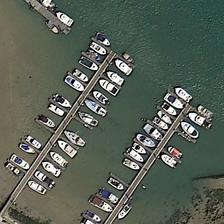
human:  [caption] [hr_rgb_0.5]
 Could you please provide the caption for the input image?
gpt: near a lake is a green forest area .

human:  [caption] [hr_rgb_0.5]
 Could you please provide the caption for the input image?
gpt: around the big pond is a white circle .

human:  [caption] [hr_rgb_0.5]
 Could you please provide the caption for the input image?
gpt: the boats are of different sizes, and the water is dark green .

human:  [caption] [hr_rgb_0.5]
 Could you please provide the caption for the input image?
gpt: many white ships docked at the port,some of them are blue .

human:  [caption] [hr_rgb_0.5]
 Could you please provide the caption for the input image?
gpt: many boats are orderly in a port .